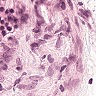
Metastatic tissue present: no